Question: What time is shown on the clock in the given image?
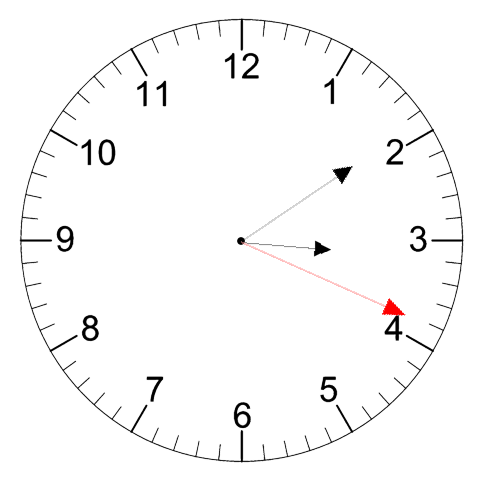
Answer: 03:09:19